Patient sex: F
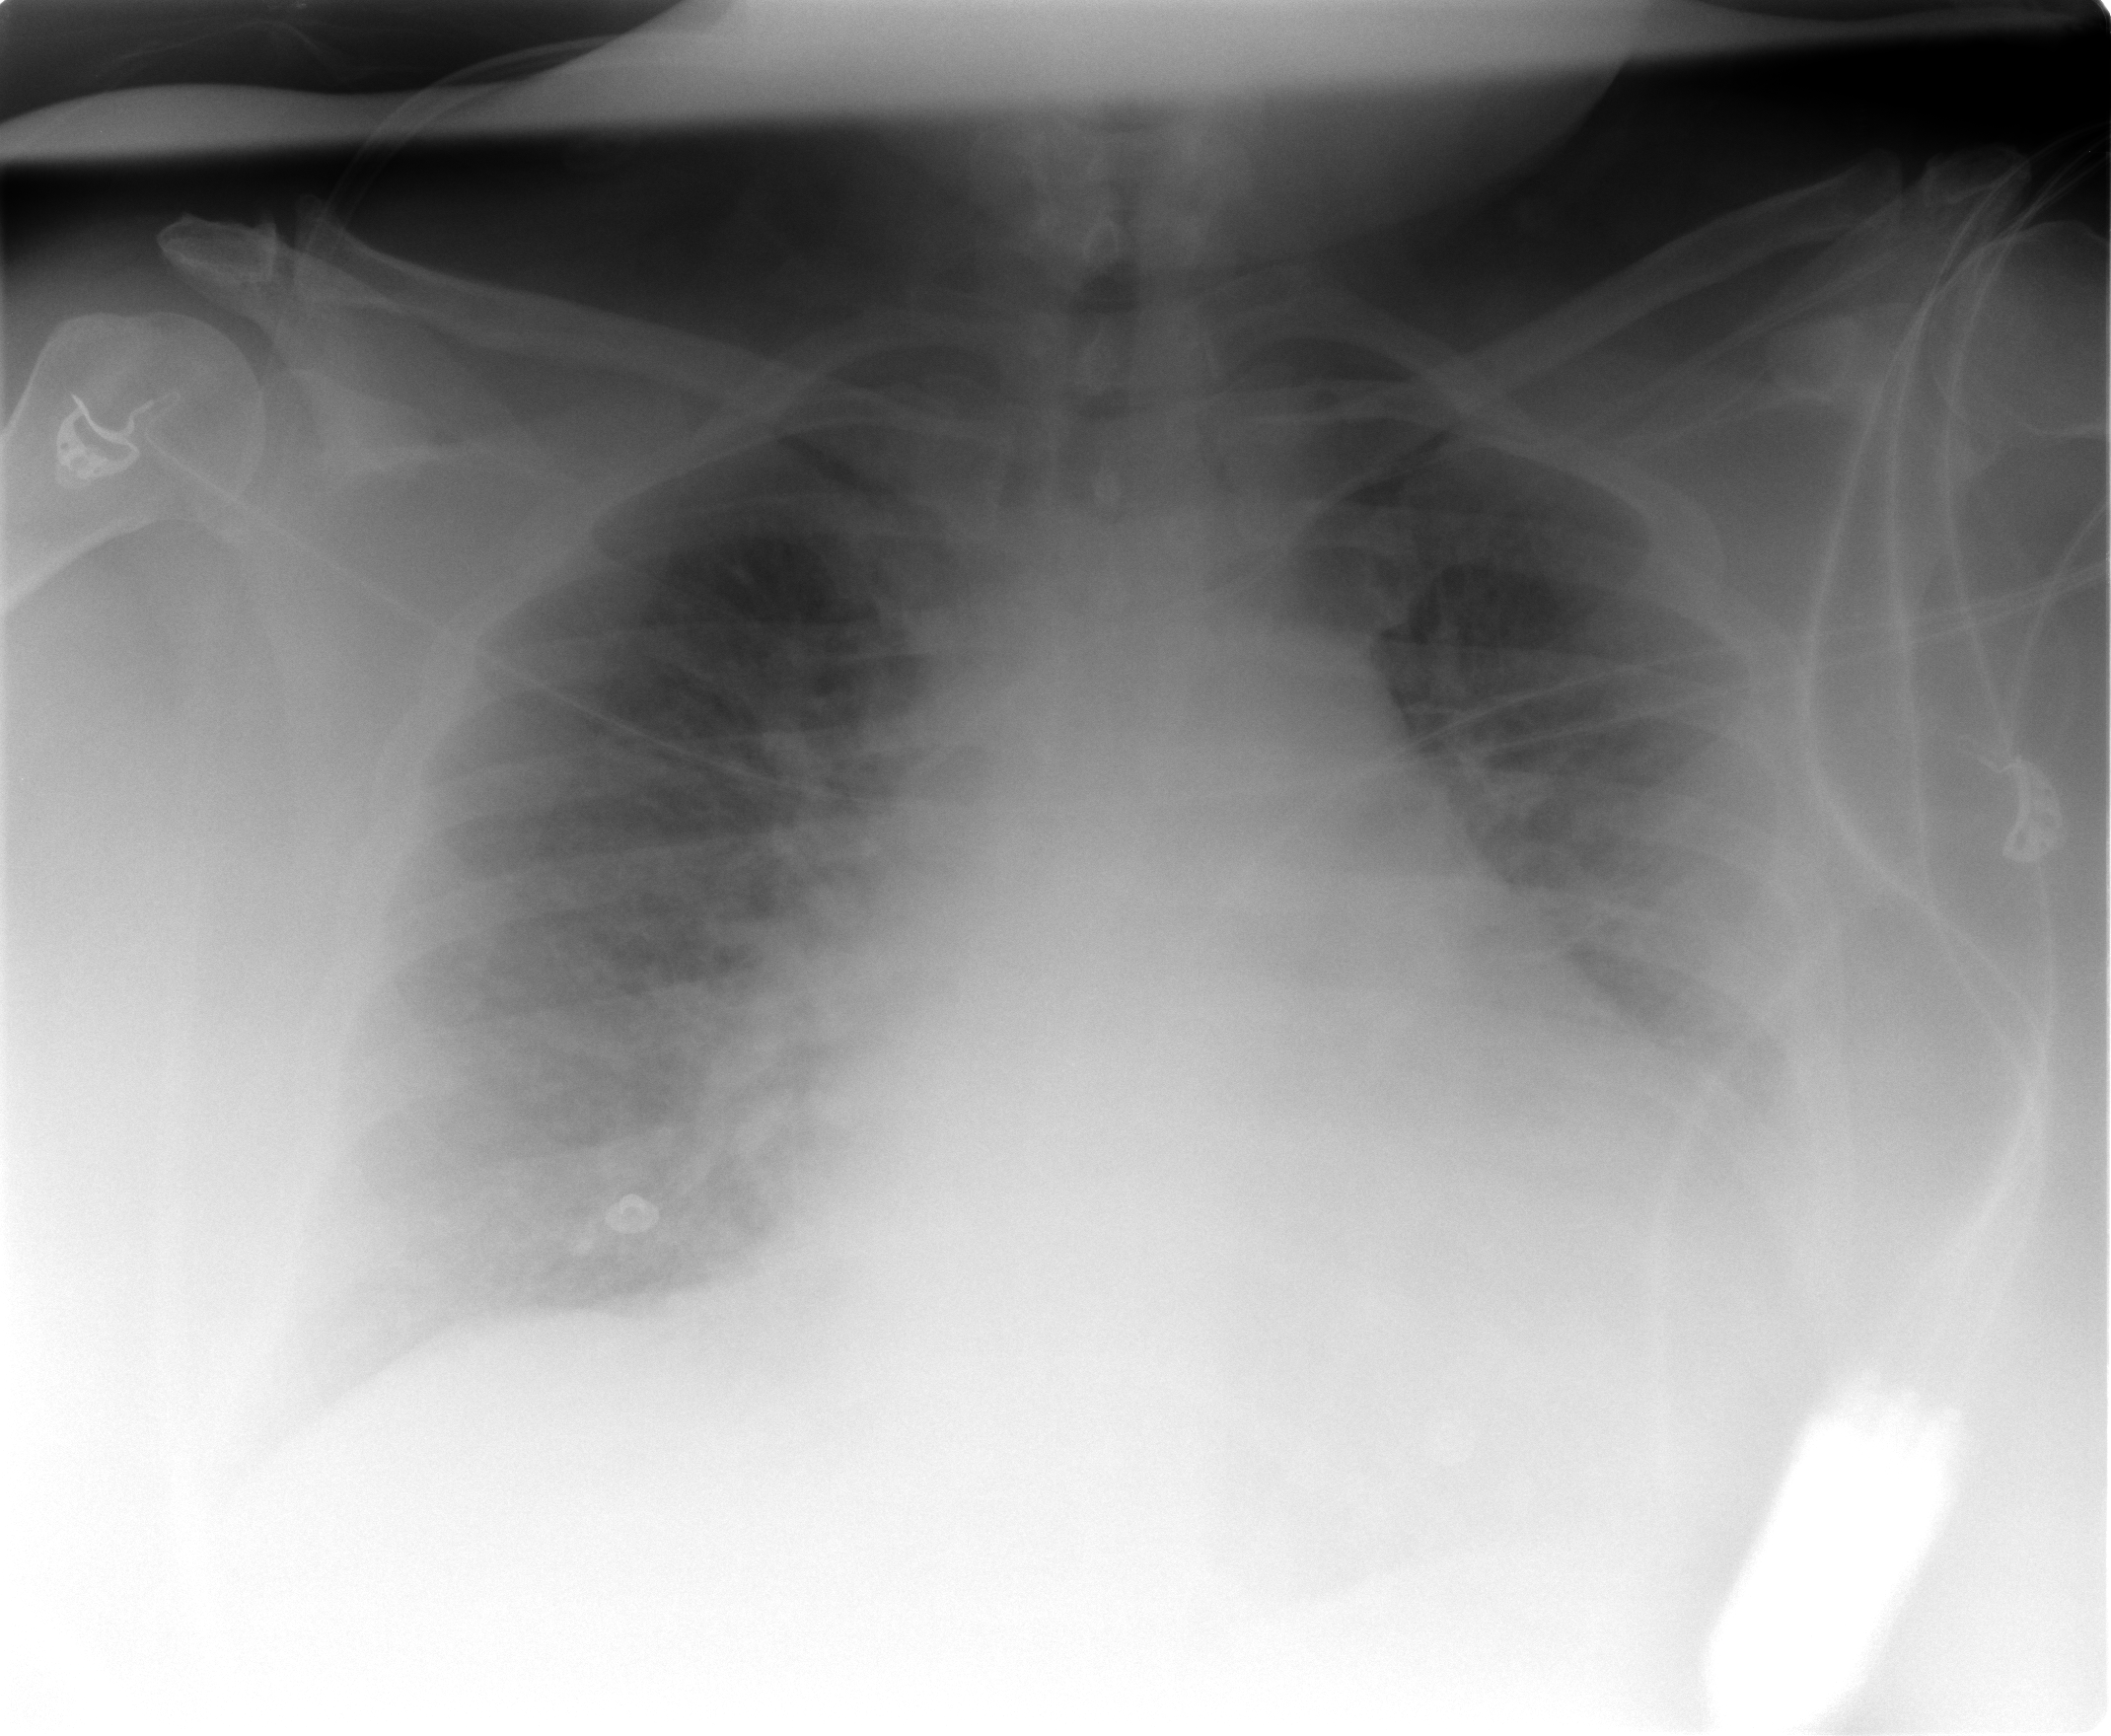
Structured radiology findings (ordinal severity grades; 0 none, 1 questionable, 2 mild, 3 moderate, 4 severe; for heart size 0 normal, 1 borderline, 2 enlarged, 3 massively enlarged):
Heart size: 2
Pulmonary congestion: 3
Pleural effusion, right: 0
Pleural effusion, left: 1
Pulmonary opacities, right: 0
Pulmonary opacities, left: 0
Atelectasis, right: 2
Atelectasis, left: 2